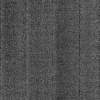
Atmospheric dust classification: dusty